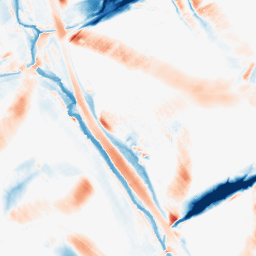
Category: morphological
Decomposition family: morphological_diamond
Decomposition parameters: operation: average
radius: 20
Upsampling method: quartic
Upsampling parameters: scale: 2
Upsampling scale: 2